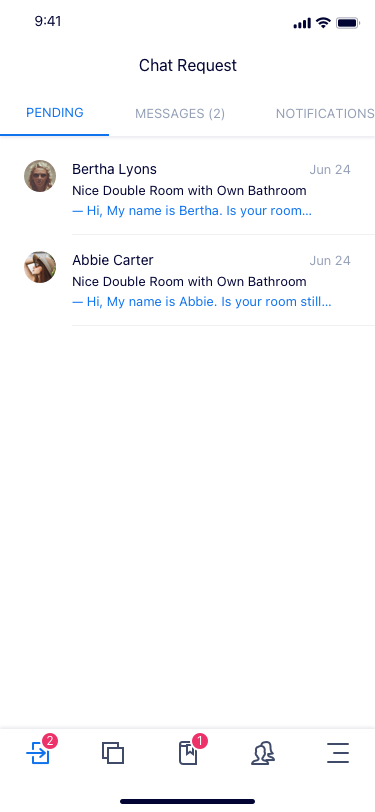
Text in this UI design:
Bertha Lyons
Nice Double Room with Own Bathroom
— Hi, My name is Bertha. Is your room…
Jun 24
Abbie Carter
Nice Double Room with Own Bathroom
— Hi, My name is Abbie. Is your room still…
Jun 24
pending
Messages (2)
notifications (1)